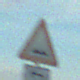
Verkehrszeichen: UnebeneFahrbahn
Zusatzzeichen unten: RichtungsangabeDurchPfeile2
Umgebung: Outdoor, Nature
Tageszeit: SunriseSunset
Wetter: PartlyCloudy
Licht: Natural
Jahreszeit: NotSpecified
Kontrast: MediumContrast